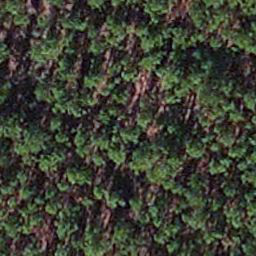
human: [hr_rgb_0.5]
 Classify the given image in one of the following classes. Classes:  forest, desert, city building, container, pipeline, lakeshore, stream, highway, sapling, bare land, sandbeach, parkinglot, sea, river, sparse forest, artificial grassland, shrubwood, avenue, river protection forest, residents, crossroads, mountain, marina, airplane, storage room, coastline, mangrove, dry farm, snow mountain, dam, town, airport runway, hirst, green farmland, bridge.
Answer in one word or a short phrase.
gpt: sapling